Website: walmart
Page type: billing-address
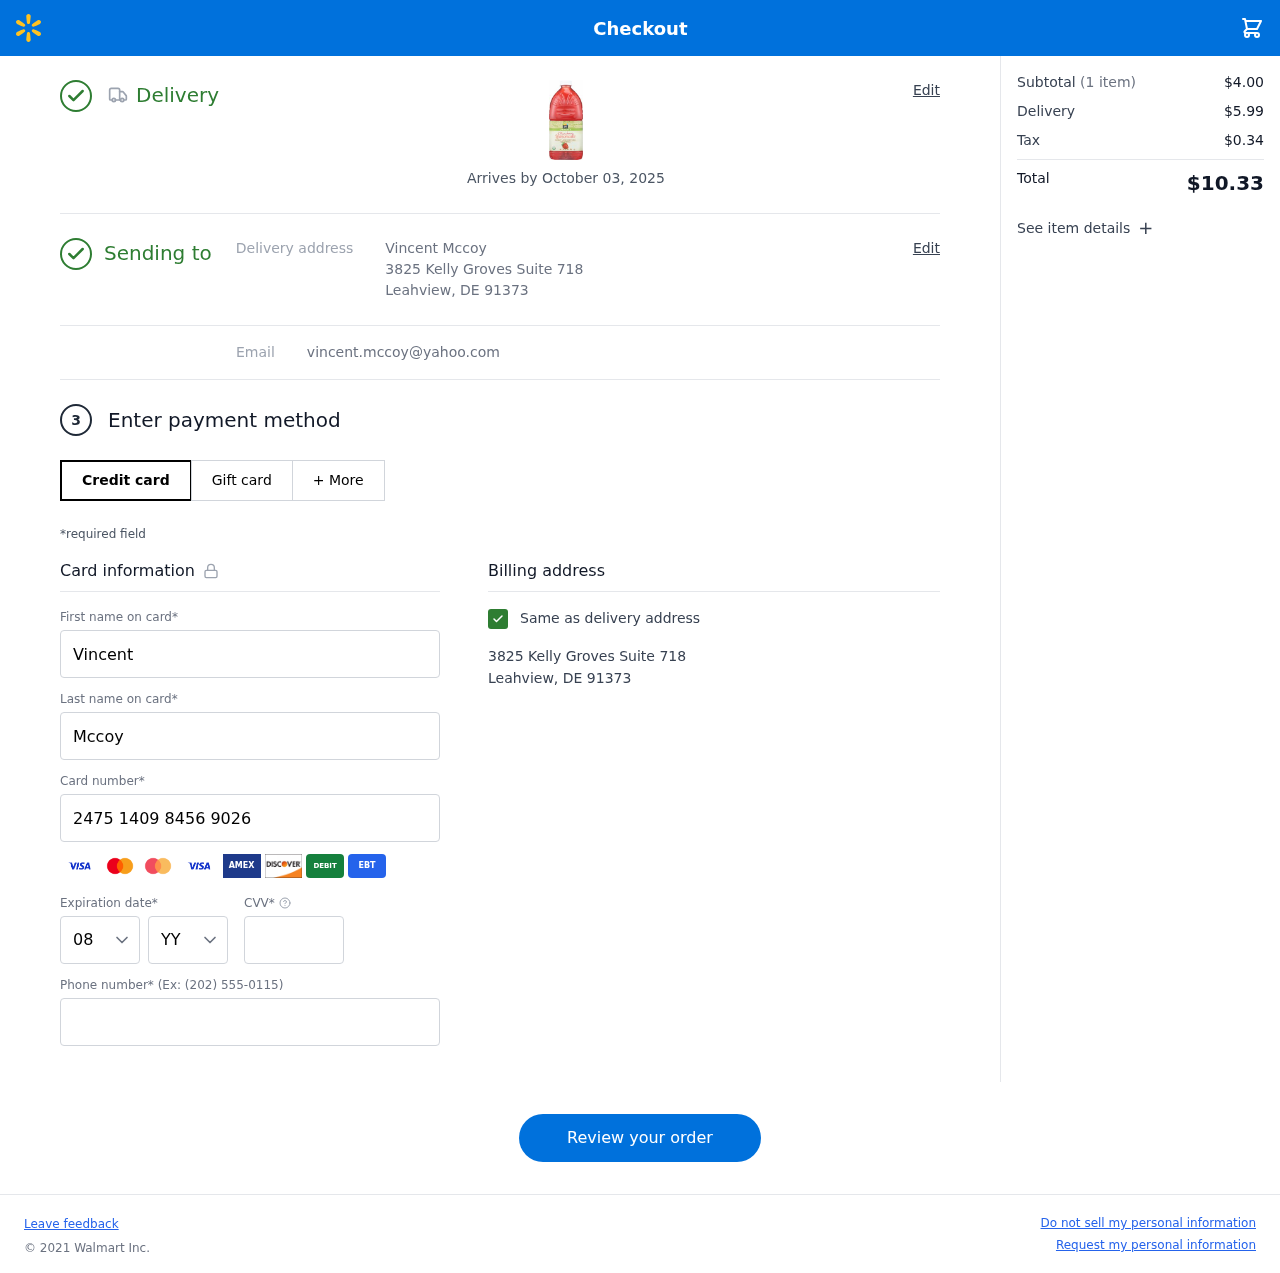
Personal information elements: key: PII_CARD_CVV
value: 960
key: PII_CARD_EXPIRY_MONTH
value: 08
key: PII_CARD_EXPIRY_YEAR
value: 28
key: PII_CARD_NUMBER
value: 2475 1409 8456 9026
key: PII_EMAIL
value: vincent.mccoy@yahoo.com
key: PII_FIRSTNAME
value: Vincent
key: PII_FULLNAME
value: Vincent Mccoy
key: PII_LASTNAME
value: Mccoy
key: PII_PHONE
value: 5707899731
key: PII_STREET
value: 3825 Kelly Groves Suite 718
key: PII_CITY_STATE_ZIP
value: Leahview, DE 91373
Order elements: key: ORDER_DELIVERY_DATE
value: Arrives by October 03, 2025
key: ORDER_NUM_ITEMS
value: (1 item)
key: ORDER_SUBTOTAL
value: $4.00
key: ORDER_SHIPPING_COST
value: $5.99
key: ORDER_TAX
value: $0.34
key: ORDER_TOTAL
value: $10.33